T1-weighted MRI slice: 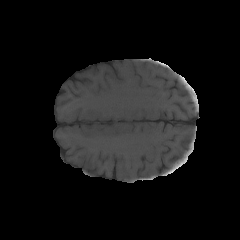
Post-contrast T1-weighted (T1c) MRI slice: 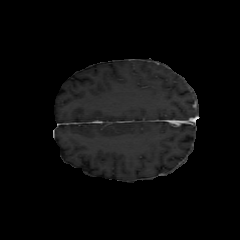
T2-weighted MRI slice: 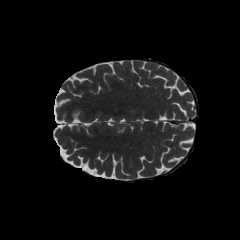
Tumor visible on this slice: no